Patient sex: M
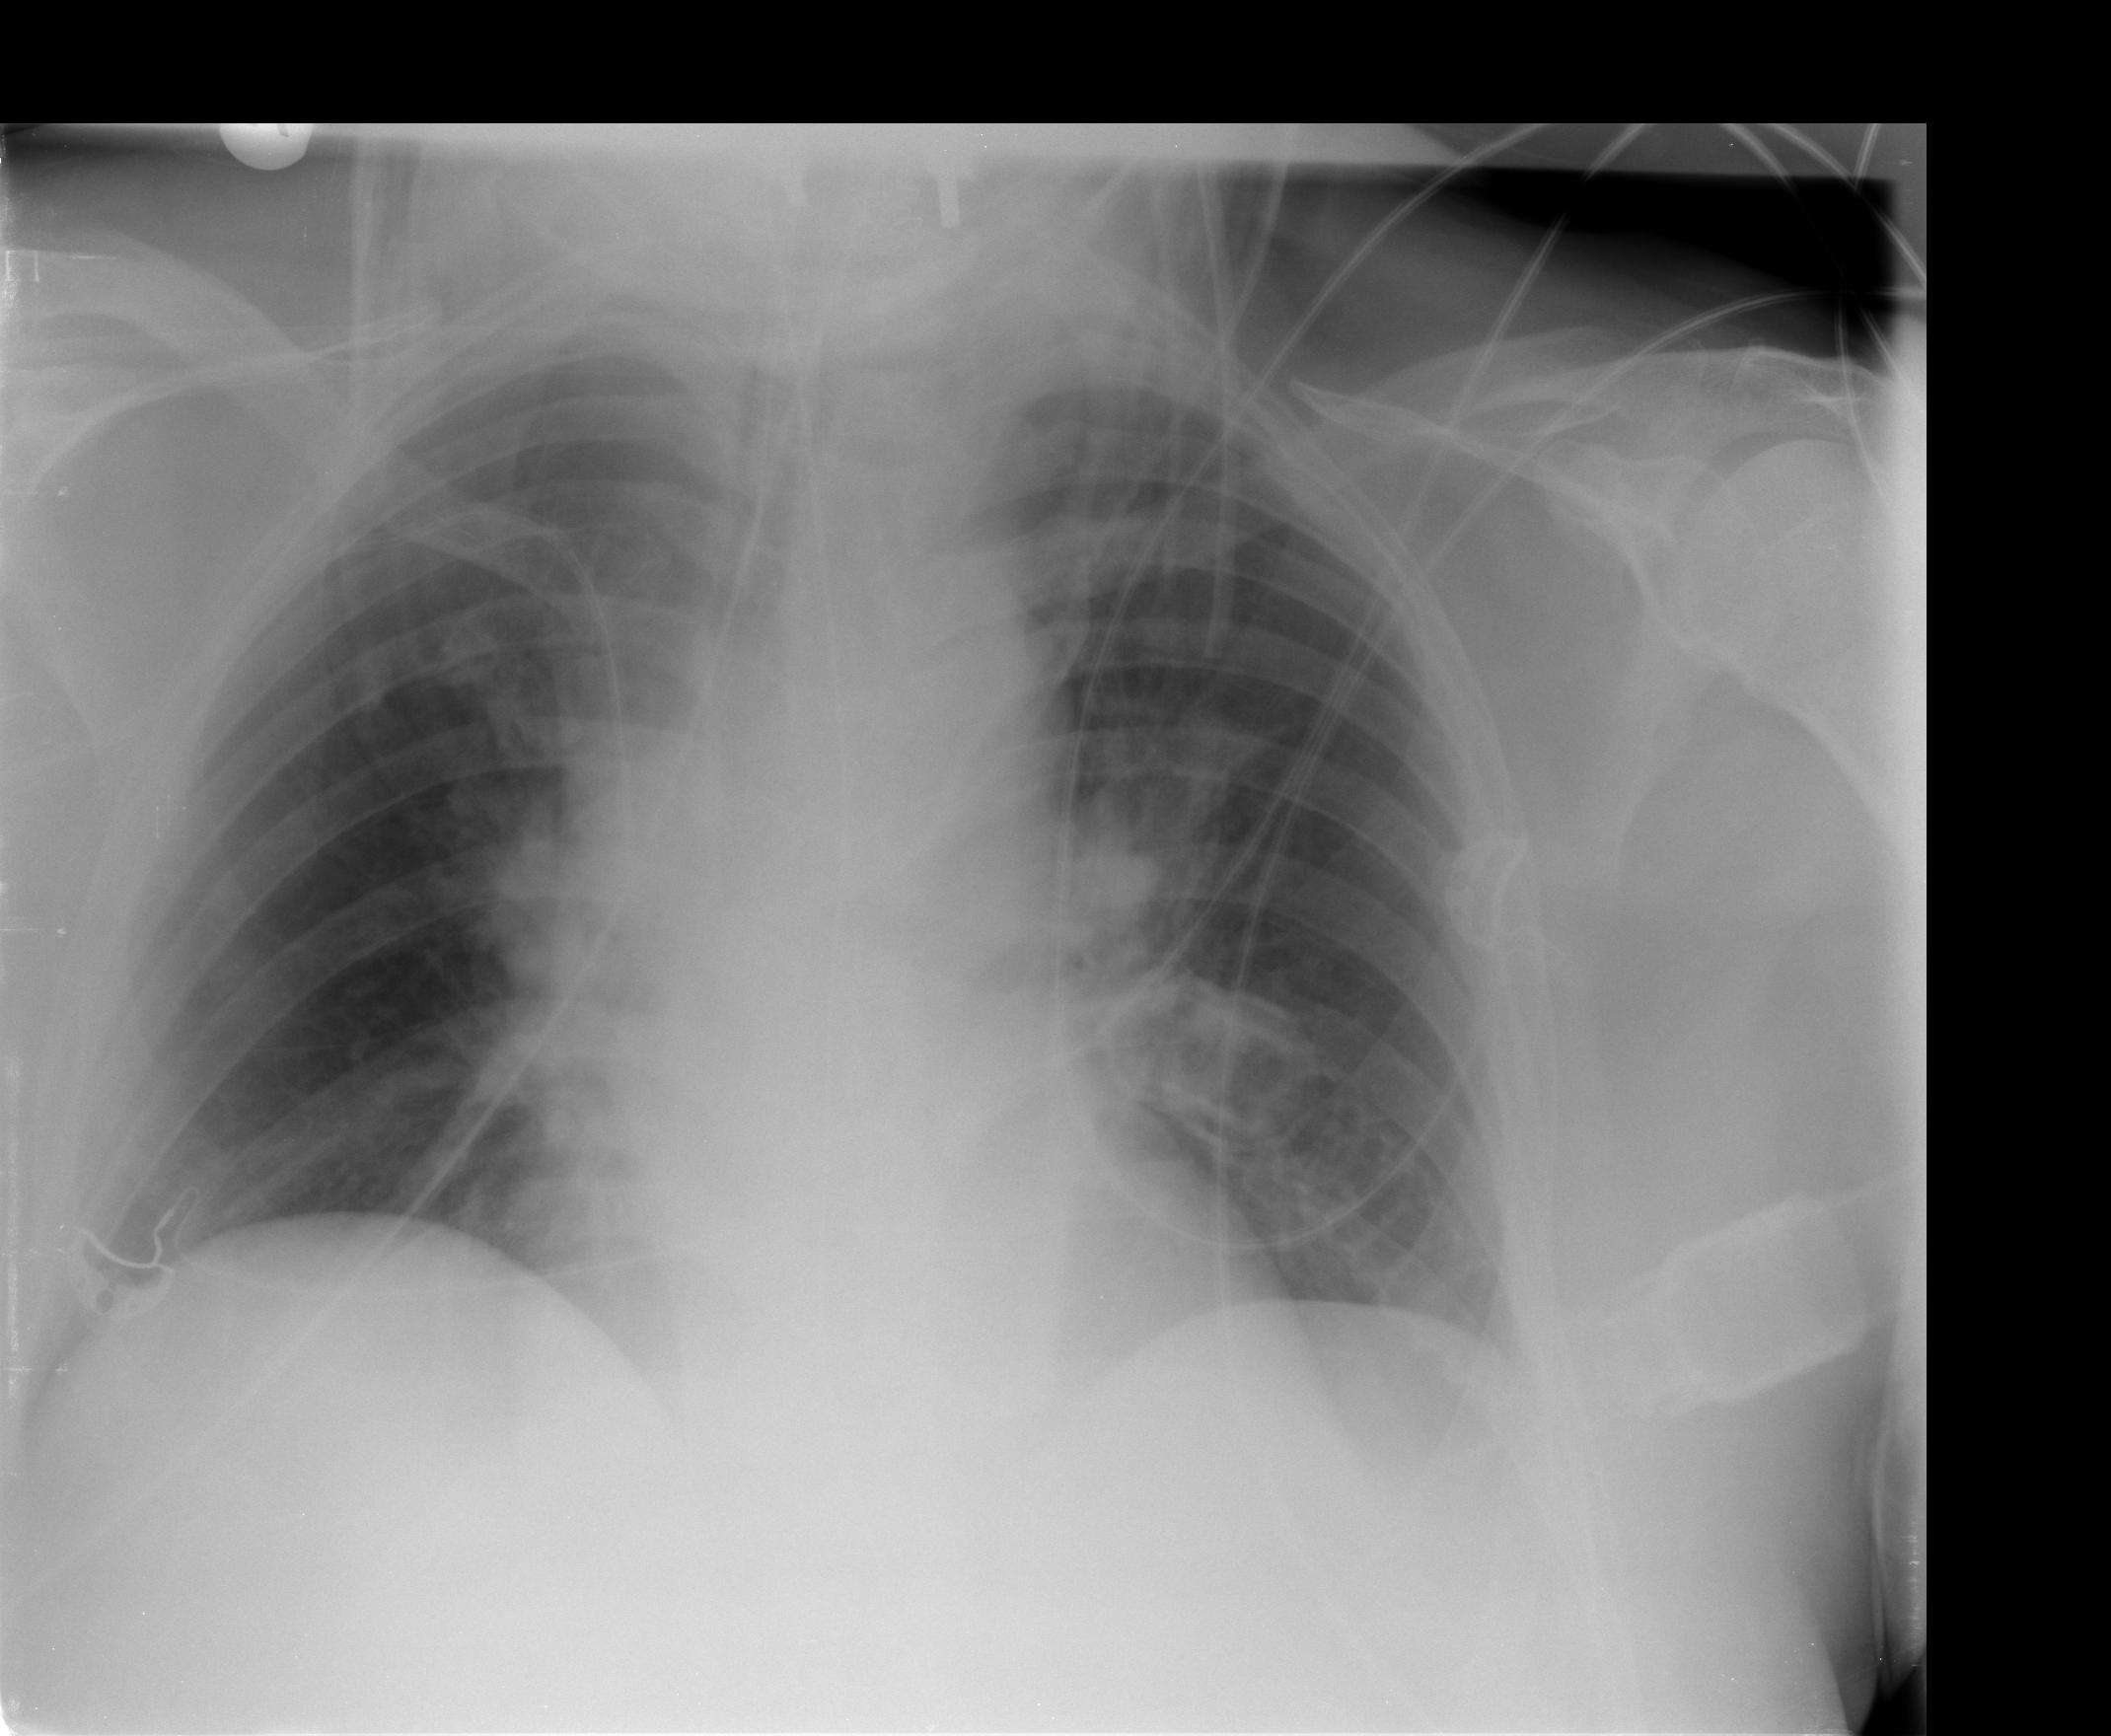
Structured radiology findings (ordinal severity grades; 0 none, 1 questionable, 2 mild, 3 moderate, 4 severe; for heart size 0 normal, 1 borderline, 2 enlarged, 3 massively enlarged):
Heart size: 0
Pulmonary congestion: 2
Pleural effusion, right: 0
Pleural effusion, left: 0
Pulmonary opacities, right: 0
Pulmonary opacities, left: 0
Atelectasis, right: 0
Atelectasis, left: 0